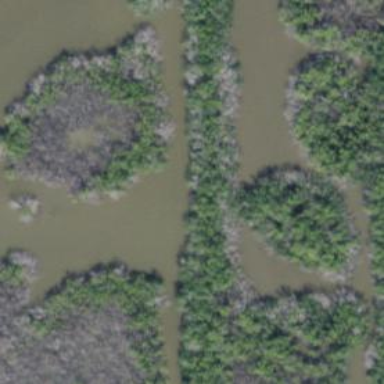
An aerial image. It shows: Mangrove wetland area.